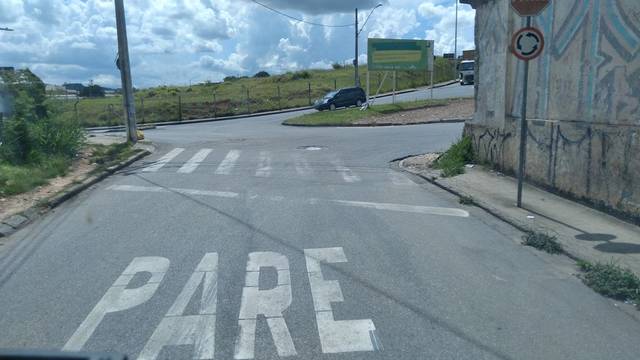
Region: Brazil
Coordinates: -19.861, -43.923